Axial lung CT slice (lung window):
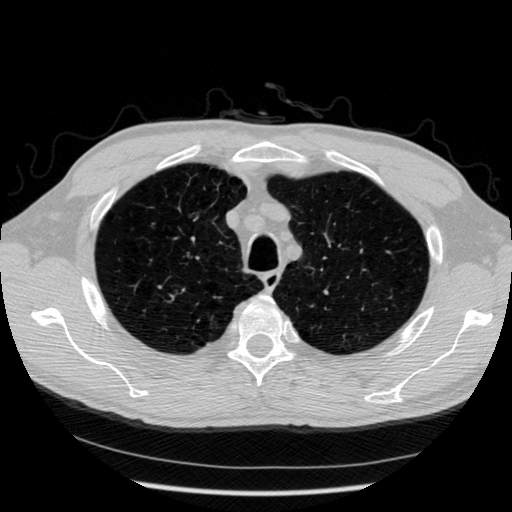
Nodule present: no